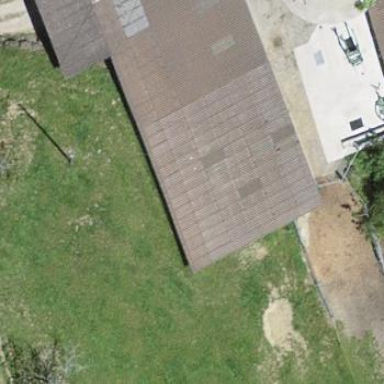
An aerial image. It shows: Farm auxiliary building.